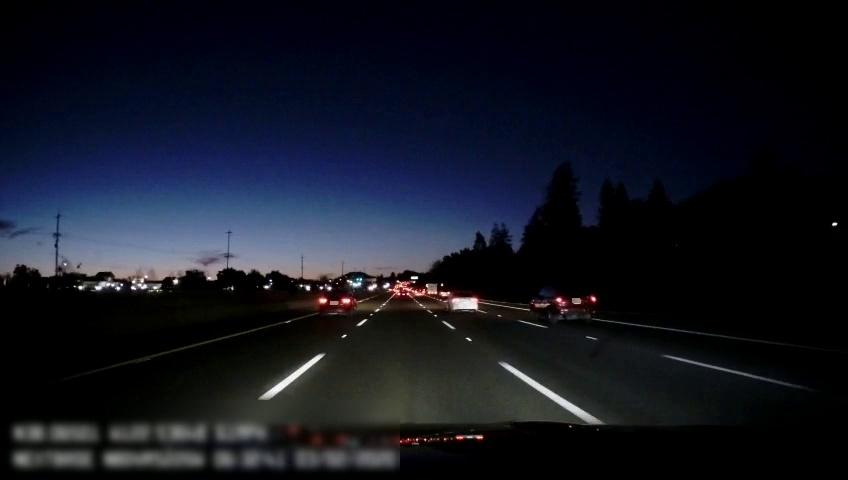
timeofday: Night
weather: Other
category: Drivable Space
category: Vehicles | SUV
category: Vehicles | Car
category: Vehicles | Car
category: Vehicles | Other LV
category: Lanes | Alternate Lane
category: Lanes | Current Lane
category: Lanes | Current Lane
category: Lanes | Alternate Lane
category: Lanes | Alternate Lane
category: Lanes | Alternate Lane